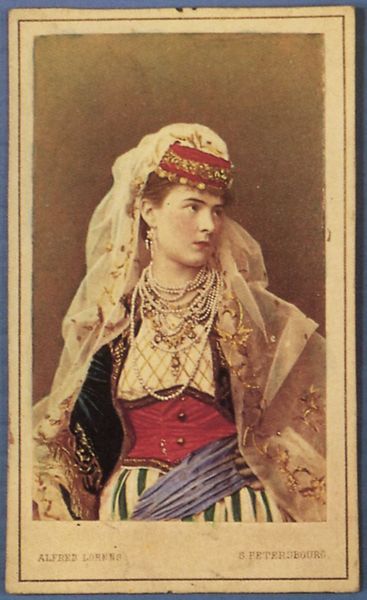
Titel: Opernsängerin, die am Großen Theater von St. Petersburg auftrat
Künstler: Russischer Photograph
Schlagwörter: blau, grün, bunt, frau, hut, ohrring, profil, schmuck, blick, gürtel, rot, schleier, hose, rahmen, portrait, porträt, kostüm, theater, diadem, perlen, schärpe, taille, farbig, schrift, mieder, russland, kette, violett, gestreift, streifen, knöpfe, perlenkette, foto, fotografie, orientalisch, ketten, fasching, worte, koloriert, scherpe, tracht, orientalismus, haremsdame, karneval, schauspielerin, russisch, petersburg, farbfotografie, st. petersburg, alfred, russin, perlenketten, tscherkessin